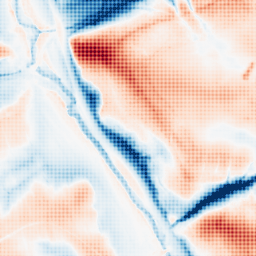
Category: classical
Decomposition family: gaussian_anisotropic
Decomposition parameters: sigma_x: 10
sigma_y: 20
Upsampling method: sinc_hamming
Upsampling parameters: scale: 8
kernel_size: 8
Upsampling scale: 8